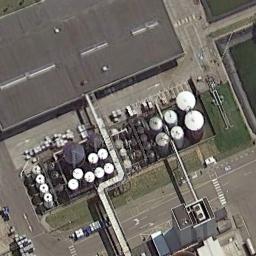
Label: storage tanks